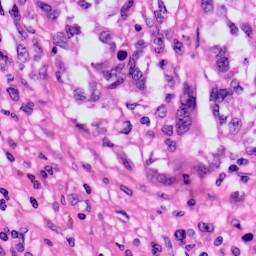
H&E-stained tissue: Skin